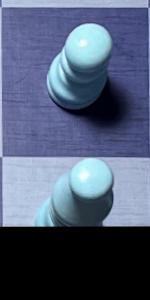
Label: Bishop_White